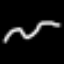
Label: squiggle